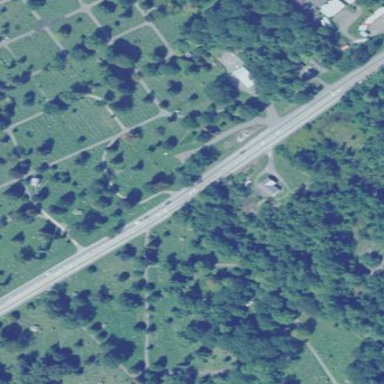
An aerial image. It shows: Cemetery.